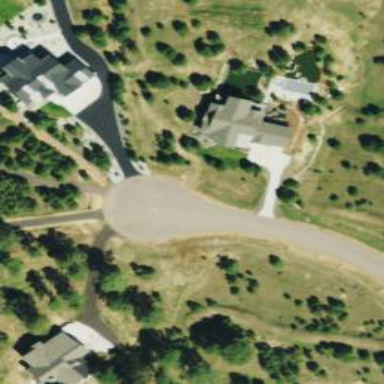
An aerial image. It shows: Asphalt road leading to turning circle.